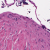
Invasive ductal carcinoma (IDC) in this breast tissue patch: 1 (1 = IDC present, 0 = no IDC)